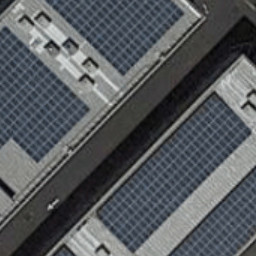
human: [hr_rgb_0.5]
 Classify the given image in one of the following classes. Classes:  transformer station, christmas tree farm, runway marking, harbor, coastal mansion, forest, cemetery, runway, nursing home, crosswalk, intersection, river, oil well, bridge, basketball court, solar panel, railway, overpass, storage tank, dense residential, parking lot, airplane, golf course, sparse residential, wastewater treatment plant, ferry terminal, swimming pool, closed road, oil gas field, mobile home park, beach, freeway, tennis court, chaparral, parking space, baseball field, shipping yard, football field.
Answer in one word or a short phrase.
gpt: solar panel